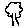
Label: tree